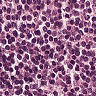
Metastatic tissue present: no